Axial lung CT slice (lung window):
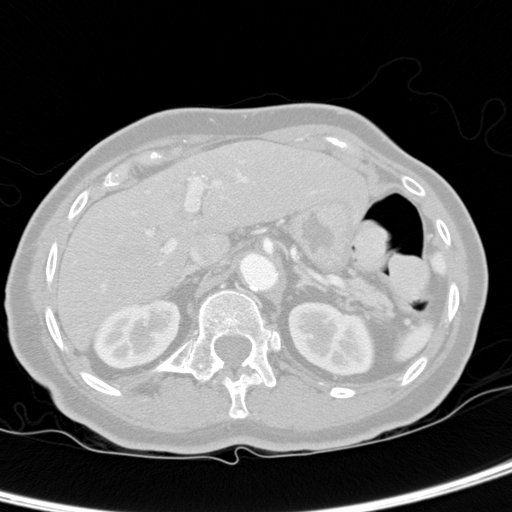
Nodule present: no